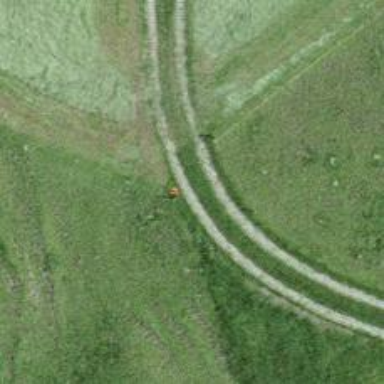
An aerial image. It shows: Gravel track with grade3 tracktype.